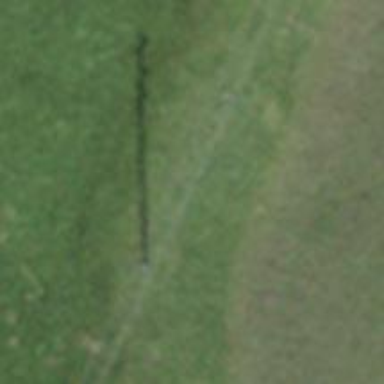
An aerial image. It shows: Power pole.